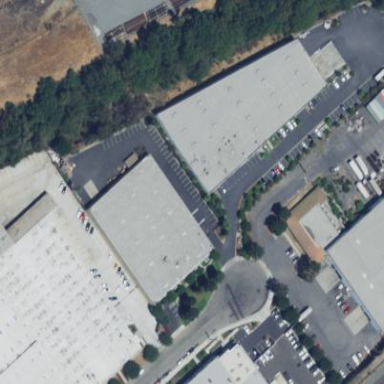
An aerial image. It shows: Warehouse.